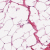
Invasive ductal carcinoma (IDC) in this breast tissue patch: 0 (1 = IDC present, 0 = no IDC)